Question: I have an application that displays various alarms and statuses. Some alarms when tripped are supposed to display a timer counting up from the time in which it was activated. I have read through several implementations and even questions here on SO but nothing seems to work 100%.
The following solution comes the closest. The timer displays and it does update, but it only updates 1 second about every 30 to 45 seconds. The UI Property is bound to the TimeElapsed Property, setting the TimeStarted property is what starts everything.
'''
public class Alarm : INotifyPropertyChanged
{
DispatcherTimer timer = null;
Stopwatch stopWatch = new Stopwatch();
public Alarm()
{
Application.Current.Dispatcher.Invoke(() =>
{
timer = new DispatcherTimer();
timer.Tick += timer_Tick;
timer.Interval = new TimeSpan(0, 0, 1);
}, DispatcherPriority.Normal);
}
private TimeSpan initialDifference;
private DateTime? timeStarted;
public DateTime? TimeStarted
{
get { return timeStarted; }
set
{
// If the value is new
if (timeStarted != value)
{
// If timeStarted was previously null then start the new timer
if (!timeStarted.HasValue)
{
timeStarted = value;
// Get the initial difference between Now and TimeStarted
initialDifference = DateTime.Now.Subtract(TimeStarted.Value);
//irolTimer = new System.Threading.Timer(TickTick, null, 1000, 1000);
Application.Current.Dispatcher.Invoke(() =>
{
stopWatch.Start();
timer.Start();
}, DispatcherPriority.Normal);
}
// If the timeStarted had a value but now its gone (stop the timer)
else if (timeStarted.HasValue && value == null)
{
if (stopWatch.IsRunning)
stopWatch.Stop();
timeStarted = value;
}
// If we already have a timer going but for some reason we just received a different start time
else if (timeStarted.HasValue && value != null)
{
timeStarted = value;
// Change the initial difference
initialDifference = DateTime.Now.Subtract(TimeStarted.Value);
}
OnPropertyChanged("TimeStarted");
}
}
}
private string timeElapsed = string.Empty;
public string TimeElapsed
{
get
{
return timeElapsed;
}
set
{
timeElapsed = value;
OnPropertyChanged("TimeElapsed");
}
}
void timer_Tick(object sender, EventArgs e)
{
if (stopWatch.IsRunning)
{
TimeSpan elapsed = stopWatch.Elapsed;
TimeSpan total = initialDifference + elapsed;
TimeElapsed = String.Format("{0:00}:{1:00}:{2:00}", total.Hours, total.Minutes, total.Seconds / 10);
}
}
}
'''
Adding Dispatcher.Invoke to the Tick event causes the timer not to show at all. I've tried a few different implementations including using a regular System.Threading.Timer with no luck. The StopWatch seemed like overkill and I thought I could accomplish the same thing with the following but it caused it to stop working:
'''
TimeElapsed = DateTime.Now.Subtract(TimeStarted.Value).ToString("hh:mm:ss");
'''
Here is a screenshot, I had to edit it due to security concerns but I tried to add Text back for context. The item circled in Red is the text for the timer. The Xaml is straight forward as follows:
'''
<StackPanel DockPanel.Dock="Left">
<TextBlock FontSize="18" Text="{Binding Path=DisplayName, IsAsync=True}" Style="{StaticResource Alarm}" Foreground="White" FontWeight="Bold" Padding="2,2,2,2" />
<TextBlock Text="{Binding Path=TimeElapsed, IsAsync=True}" Foreground="White" FontSize="12" FontWeight="Bold" />
</StackPanel>
'''

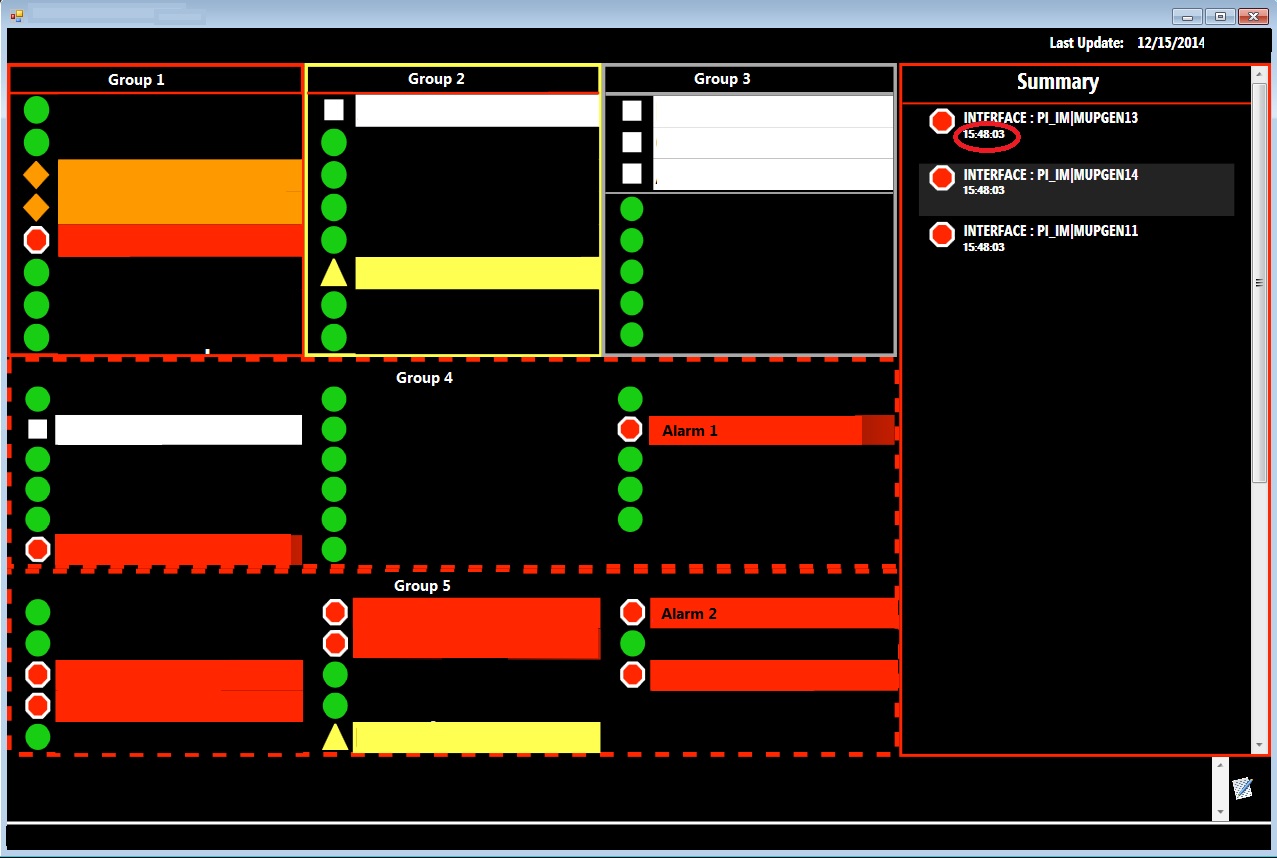
Answer: Your code should work OK. To make sure I dropped it into an empty WPF project and created a simple list of alarms with a simple data template, and it worked as expected.
One thing I did notice though is that you performed an integer division on the number of elapsed seconds, as seen here:
'''
TimeElapsed = String.Format("{0:00}:{1:00}:{2:00}", total.Hours, total.Minutes, total.Seconds / 10);
'''
This causes the TimeElapsed property only update once every 10 seconds, as the string doesn't change until the total seconds reaches the next factor of 10.